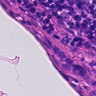
Metastatic tissue present: yes